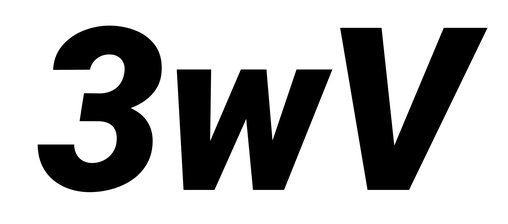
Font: Roboto-Italic_Black_Italic